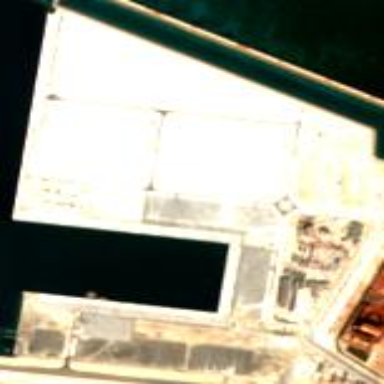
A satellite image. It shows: Industrial area designated as port.